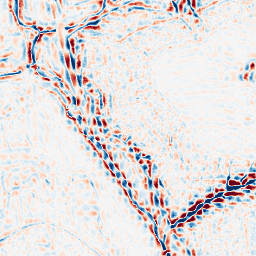
Category: wavelet
Decomposition family: wavelet_dwt
Decomposition parameters: wavelet: db4
level: 3
Upsampling method: edge_directed
Upsampling parameters: scale: 2
Upsampling scale: 2